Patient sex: F
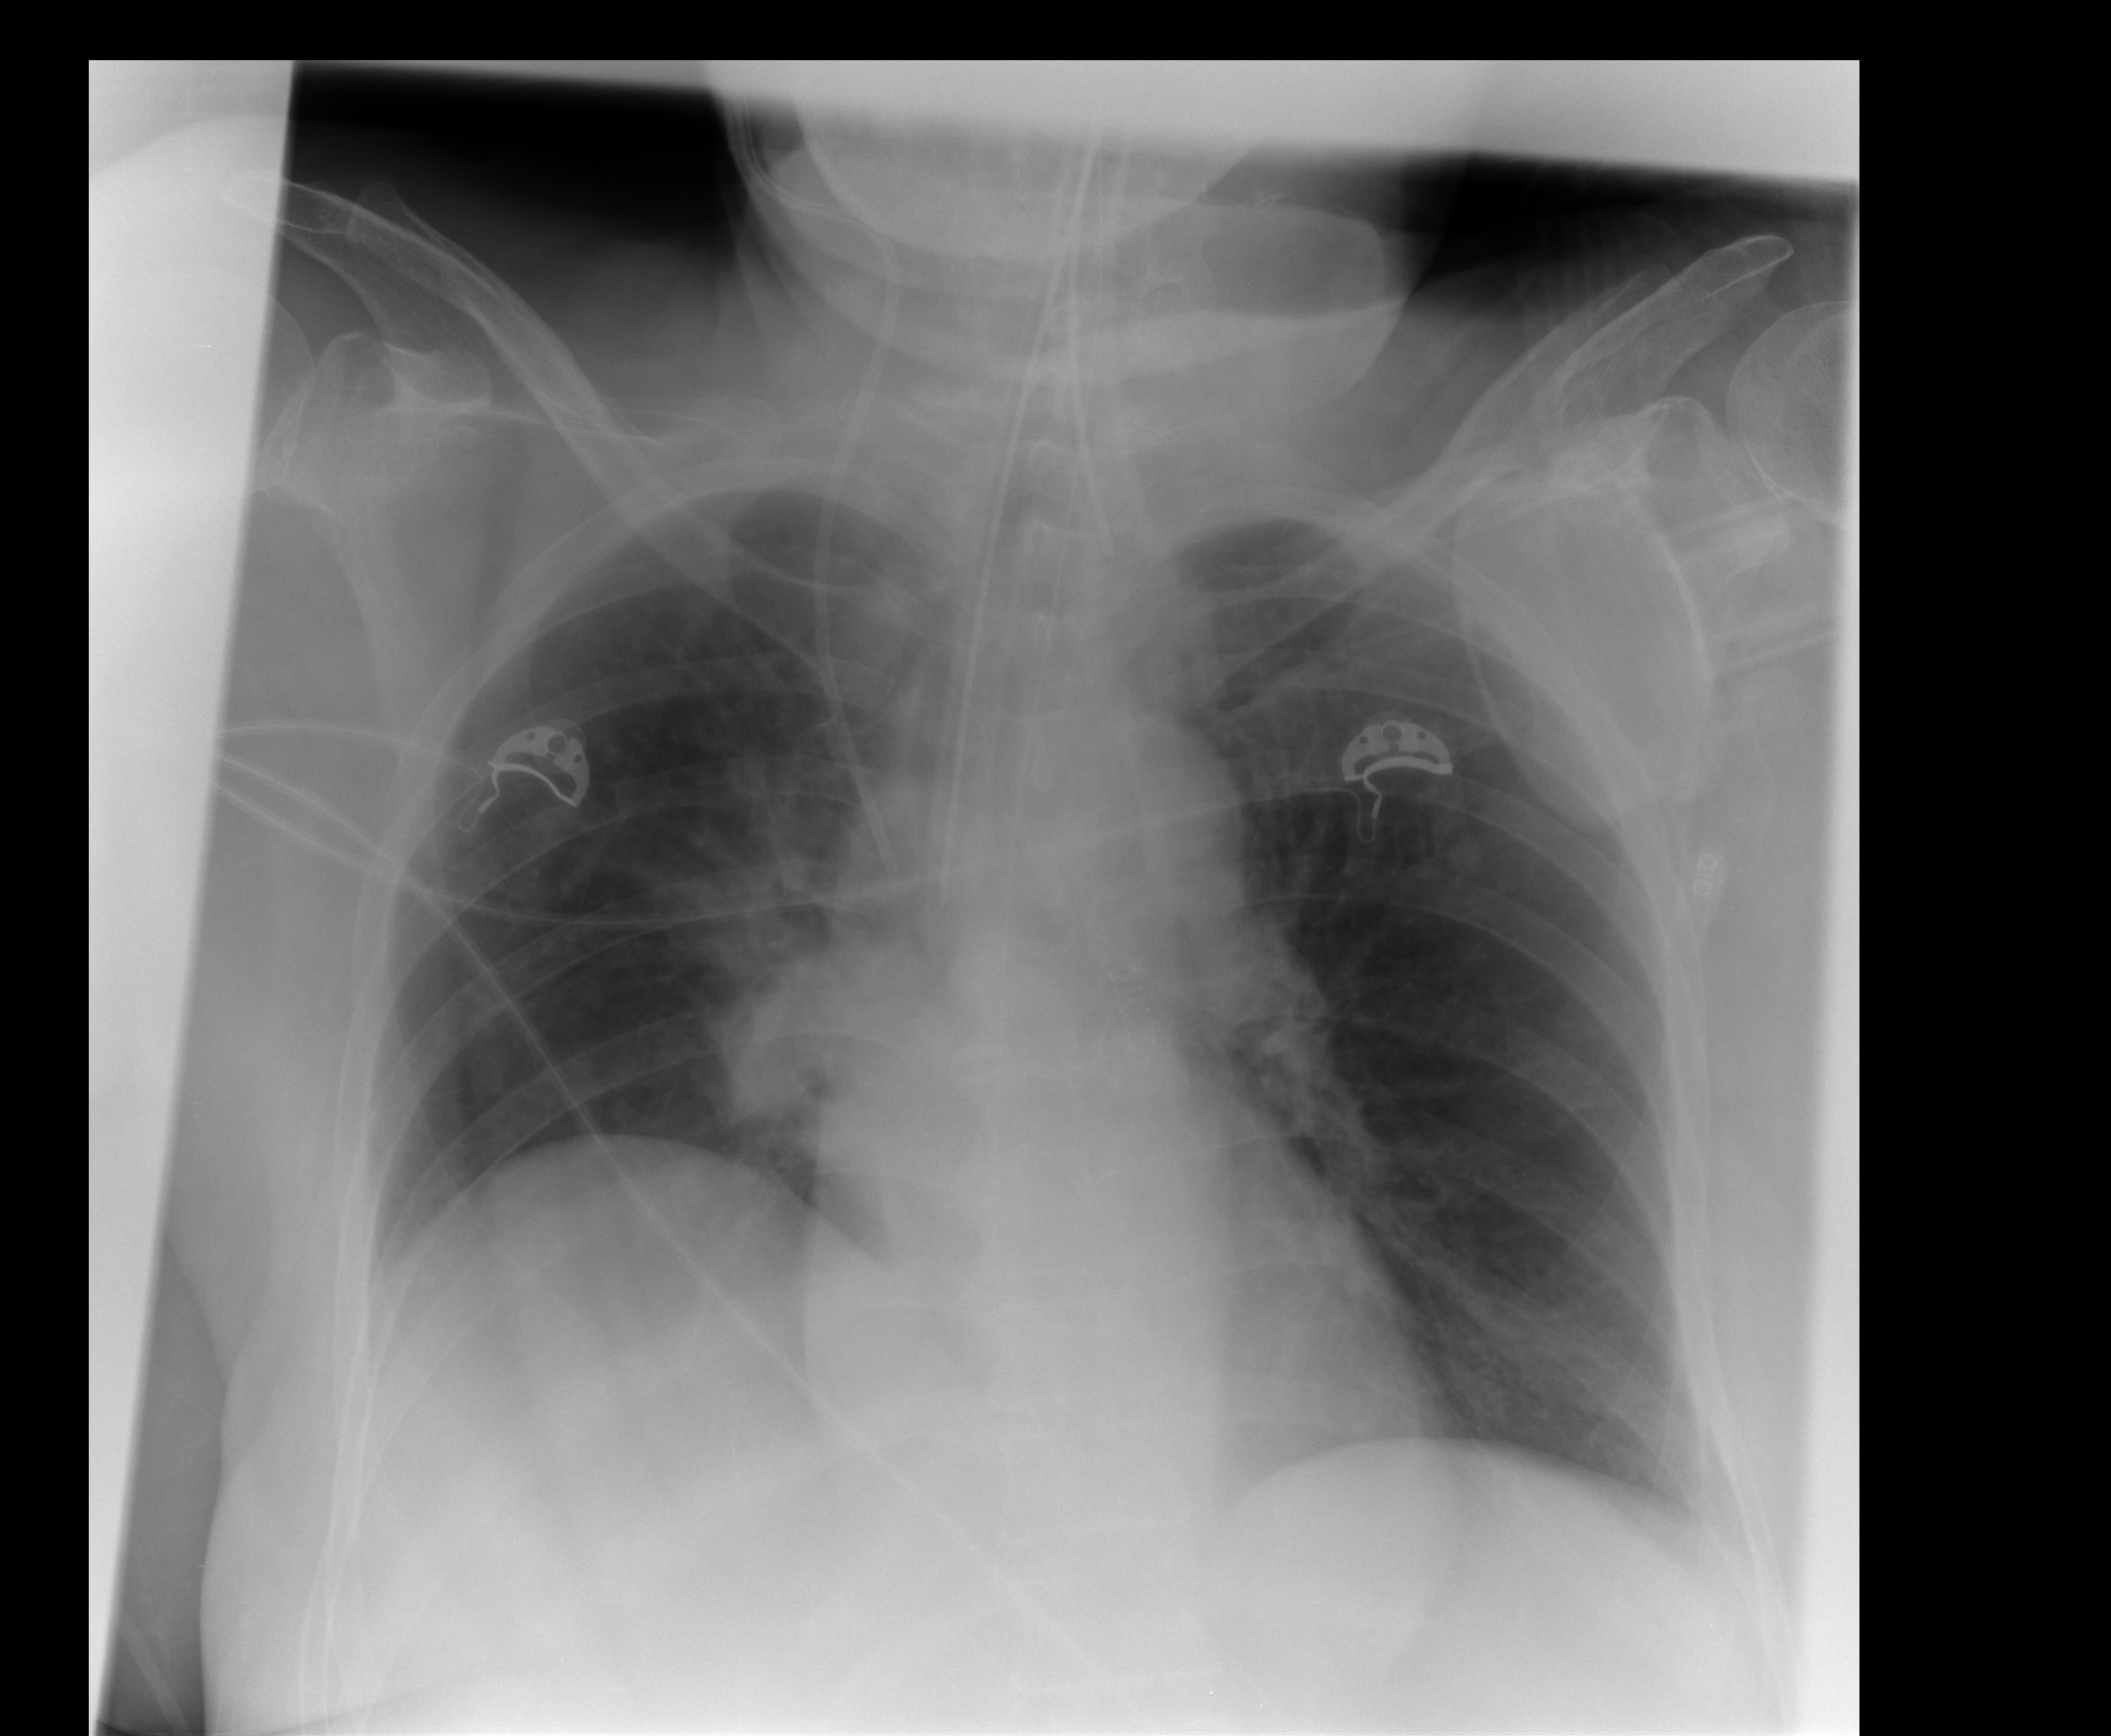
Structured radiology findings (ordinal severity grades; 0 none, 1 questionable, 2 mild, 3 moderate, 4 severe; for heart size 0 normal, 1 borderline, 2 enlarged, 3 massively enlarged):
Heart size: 0
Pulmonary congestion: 0
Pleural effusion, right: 0
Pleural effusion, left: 0
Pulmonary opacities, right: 0
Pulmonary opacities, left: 0
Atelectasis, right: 2
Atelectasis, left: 0